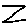
Label: zigzag